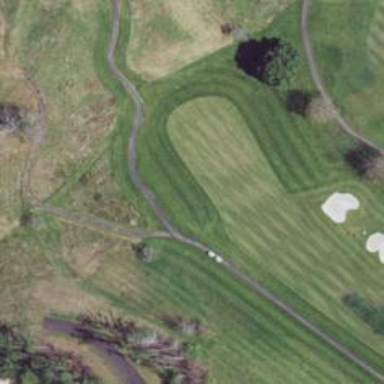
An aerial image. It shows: Pathway for golfing.